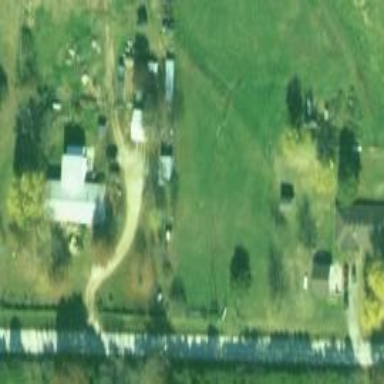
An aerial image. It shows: Driveway leading to service road.